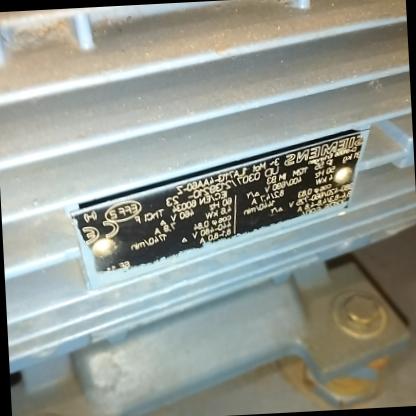
Klasa: tabliczka-znamionowa